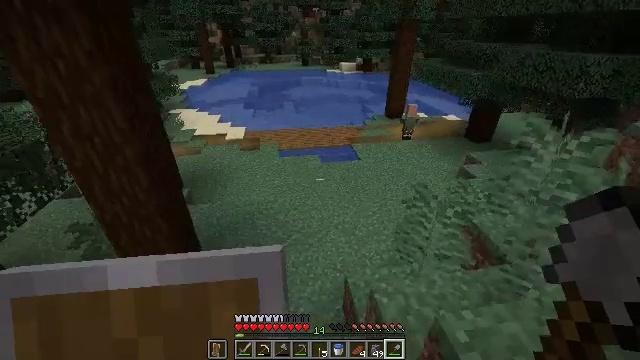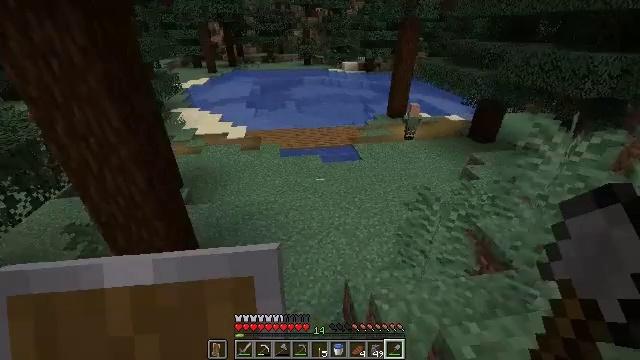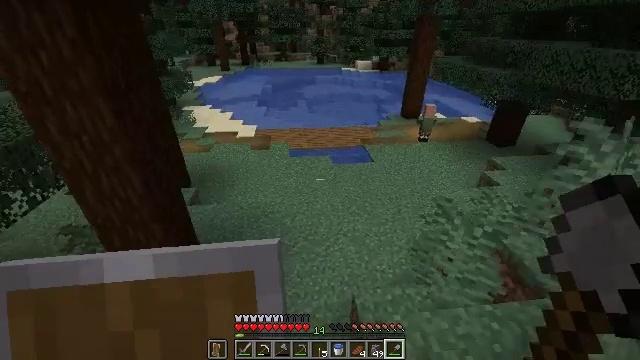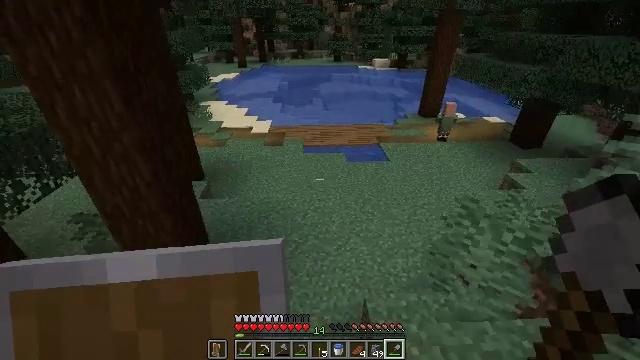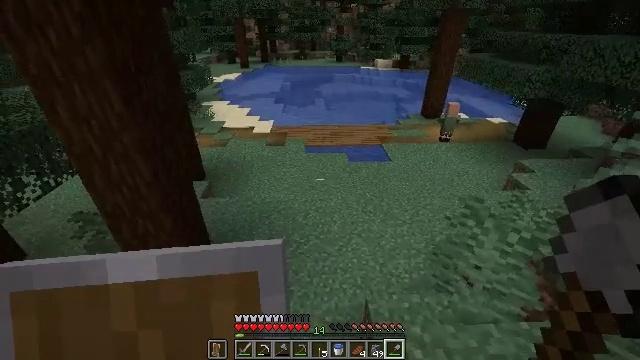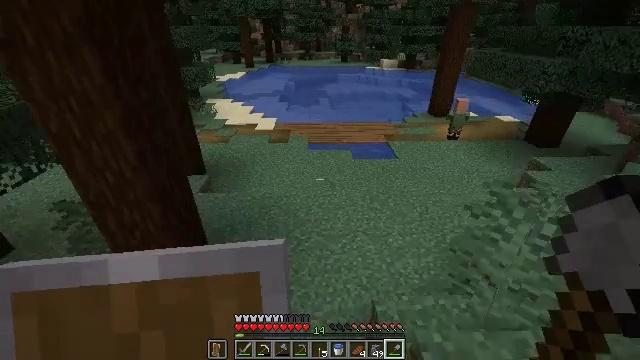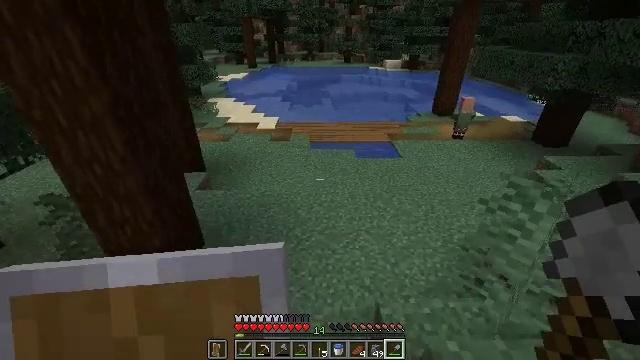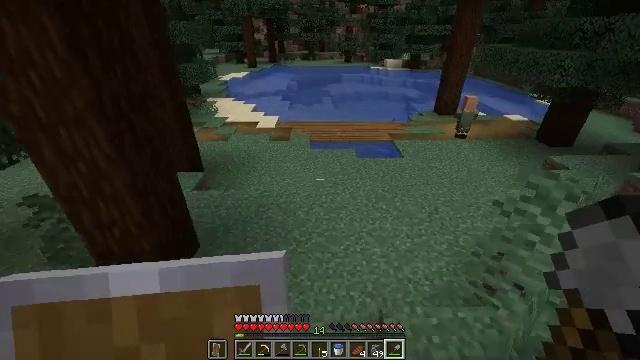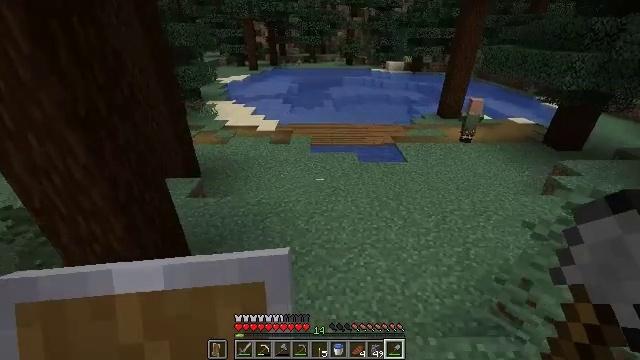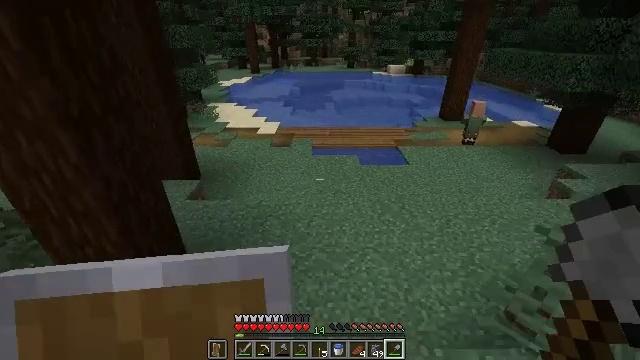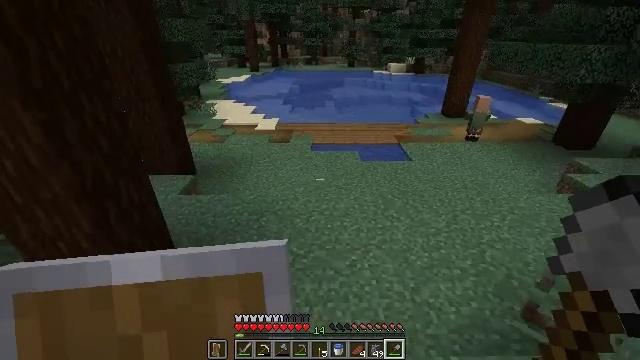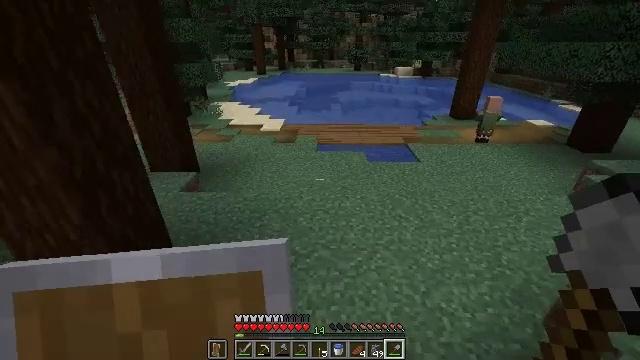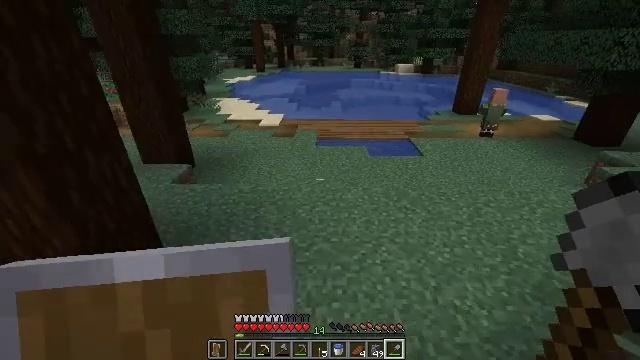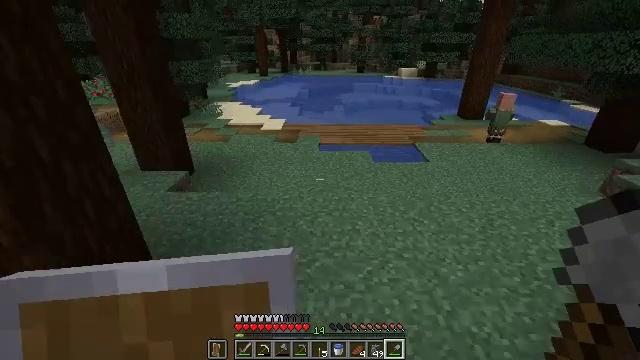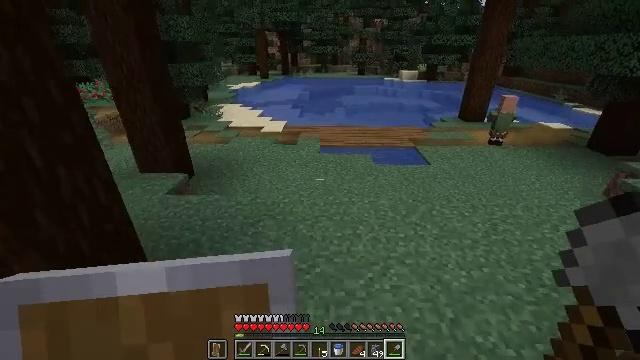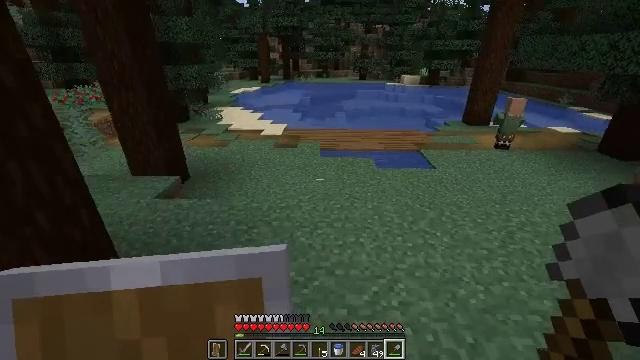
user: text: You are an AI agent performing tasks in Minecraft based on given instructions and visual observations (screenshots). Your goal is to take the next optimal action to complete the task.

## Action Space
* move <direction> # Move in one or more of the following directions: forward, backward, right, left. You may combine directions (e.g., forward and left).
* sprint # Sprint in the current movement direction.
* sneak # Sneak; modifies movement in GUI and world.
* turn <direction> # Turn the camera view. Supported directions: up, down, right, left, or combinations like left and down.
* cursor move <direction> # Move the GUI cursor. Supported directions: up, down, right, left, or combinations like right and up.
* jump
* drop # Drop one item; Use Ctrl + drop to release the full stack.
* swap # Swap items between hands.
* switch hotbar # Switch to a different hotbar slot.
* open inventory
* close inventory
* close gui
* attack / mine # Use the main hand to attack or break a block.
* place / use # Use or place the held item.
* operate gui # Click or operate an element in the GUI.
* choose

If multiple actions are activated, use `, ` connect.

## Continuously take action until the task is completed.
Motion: motion action
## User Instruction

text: Harvest sweet berries by mining the bush.
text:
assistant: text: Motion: move forward
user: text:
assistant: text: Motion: move forward, turn left
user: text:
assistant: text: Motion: move forward, turn left
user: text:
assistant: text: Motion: move forward
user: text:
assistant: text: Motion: move forward, turn left
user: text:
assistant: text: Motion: move forward
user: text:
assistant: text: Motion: move forward
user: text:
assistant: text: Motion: move forward
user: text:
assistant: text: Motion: move forward
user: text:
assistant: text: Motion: move forward
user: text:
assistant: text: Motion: move forward, turn left
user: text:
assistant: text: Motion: move forward
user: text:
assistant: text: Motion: move forward, turn up
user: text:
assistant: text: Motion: move forward
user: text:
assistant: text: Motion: move forward, turn up
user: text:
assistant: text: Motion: move forward
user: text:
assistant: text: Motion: move forward, turn left and up
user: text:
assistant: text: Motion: move forward, turn left and up
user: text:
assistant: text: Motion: move forward, turn left
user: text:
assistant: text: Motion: move forward
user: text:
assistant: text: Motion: move forward
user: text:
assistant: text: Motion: move forward
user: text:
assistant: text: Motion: move forward, sprint
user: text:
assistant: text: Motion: move forward, sprint
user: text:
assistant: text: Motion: move forward, sprint
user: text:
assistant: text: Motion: move forward
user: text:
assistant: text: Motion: move forward
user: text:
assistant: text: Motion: move forward, turn right and up
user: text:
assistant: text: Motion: move forward, turn right and up
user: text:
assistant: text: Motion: move forward, turn left and up